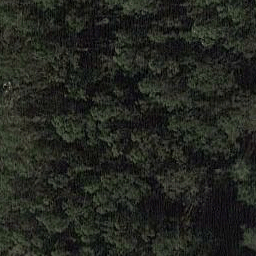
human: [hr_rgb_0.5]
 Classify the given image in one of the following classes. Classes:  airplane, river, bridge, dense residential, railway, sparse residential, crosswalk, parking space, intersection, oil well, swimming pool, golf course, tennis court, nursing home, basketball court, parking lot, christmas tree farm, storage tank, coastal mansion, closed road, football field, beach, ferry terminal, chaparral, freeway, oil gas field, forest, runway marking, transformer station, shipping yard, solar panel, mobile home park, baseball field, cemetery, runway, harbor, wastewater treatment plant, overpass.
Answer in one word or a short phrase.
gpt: forest